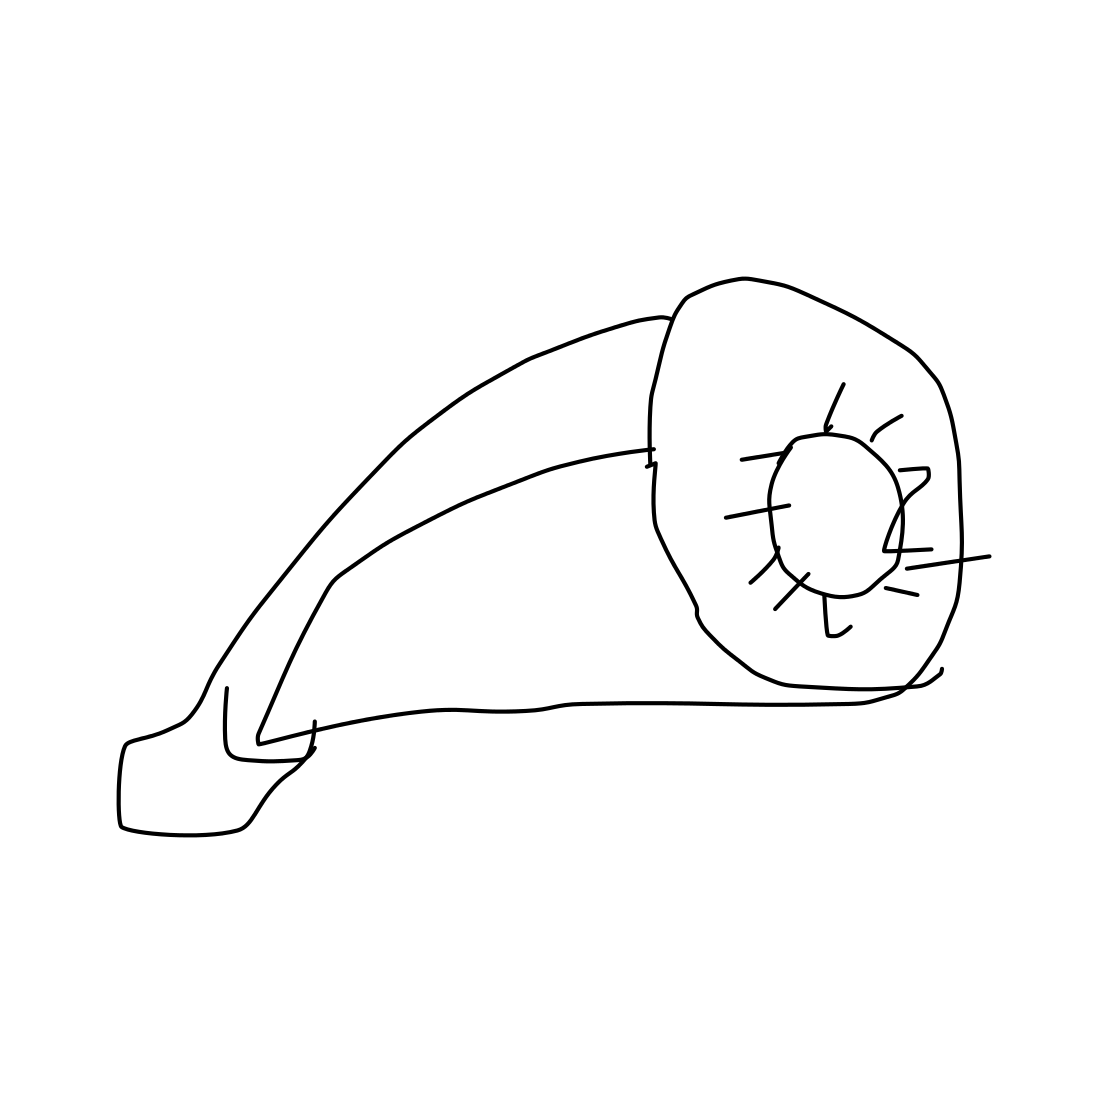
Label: loudspeaker